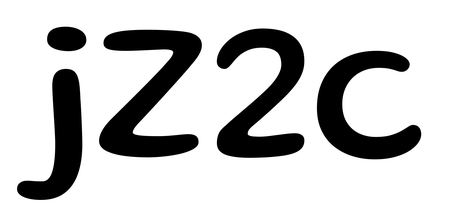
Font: Gluten_Regular